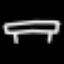
Label: bed